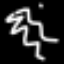
Label: squiggle